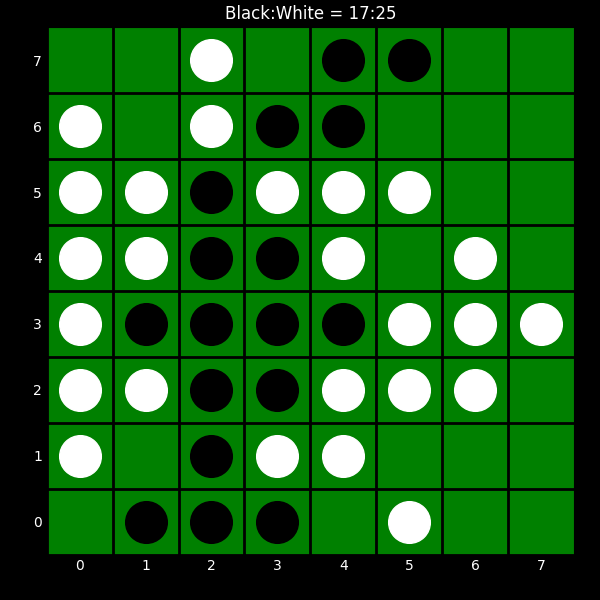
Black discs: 17
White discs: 25